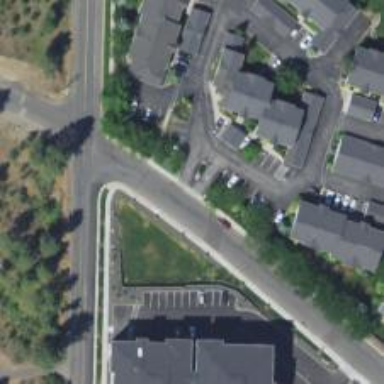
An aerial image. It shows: Left sidewalk along asphalt tertiary road.